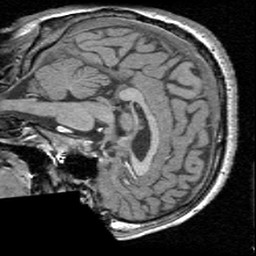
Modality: T1w
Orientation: sagittal
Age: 24
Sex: male